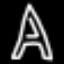
Label: The Eiffel Tower